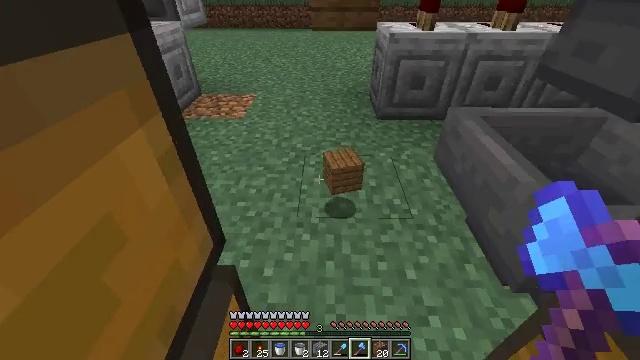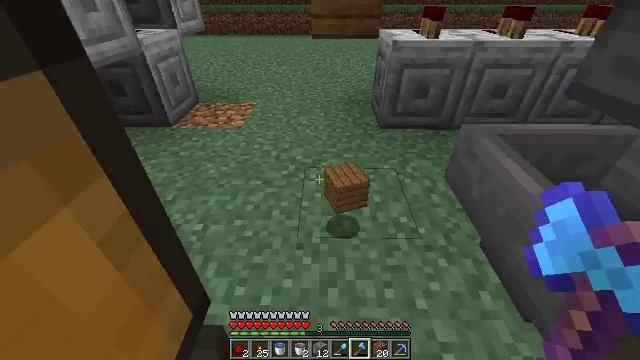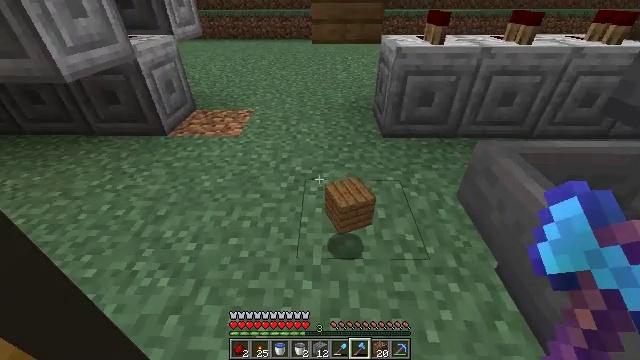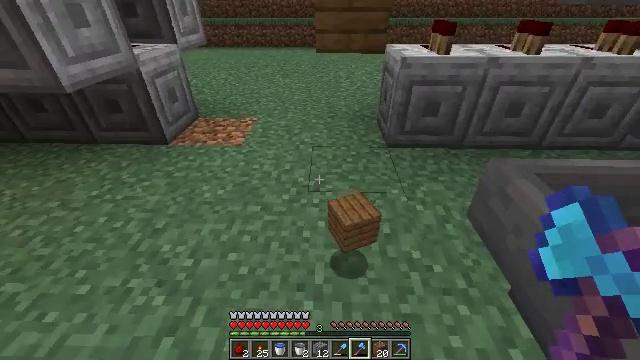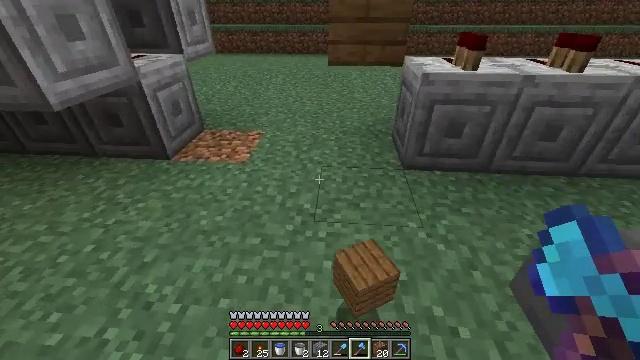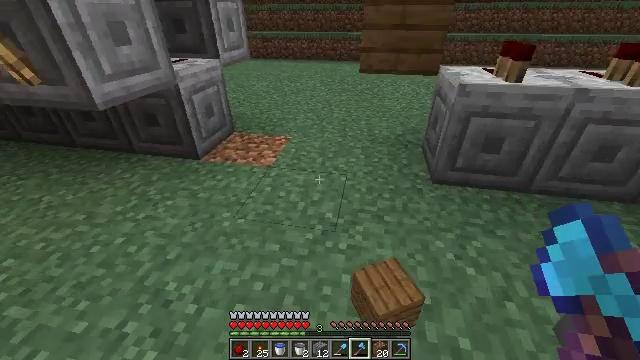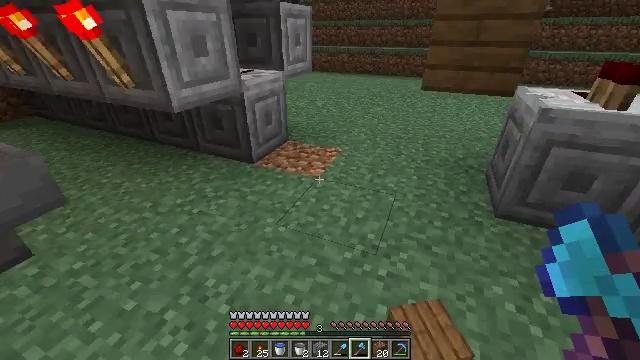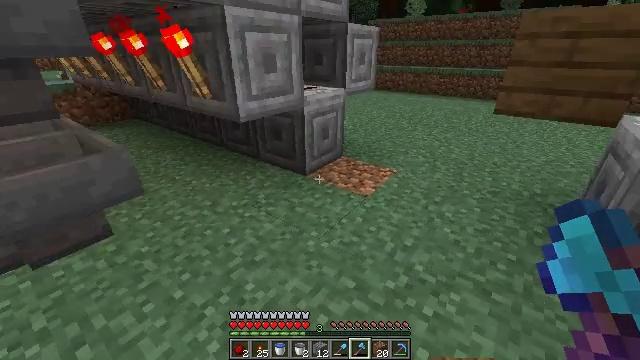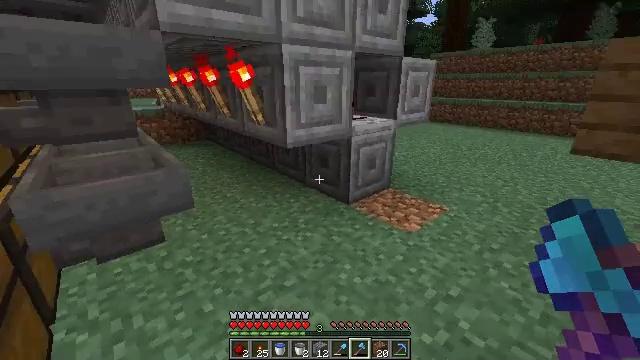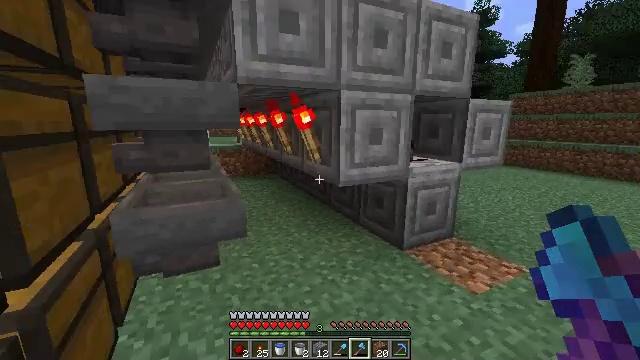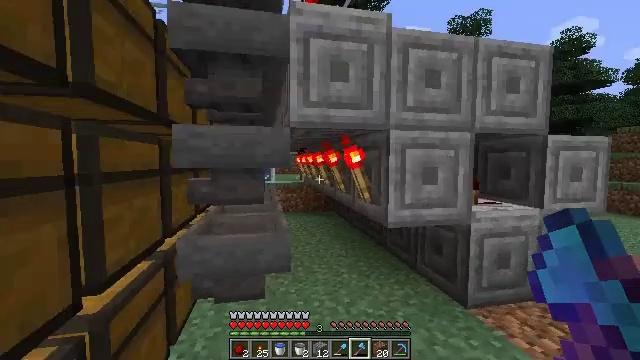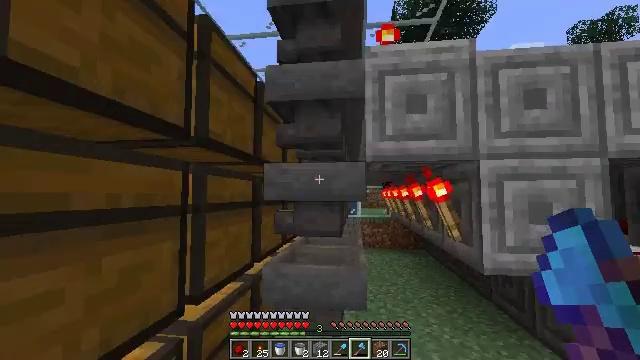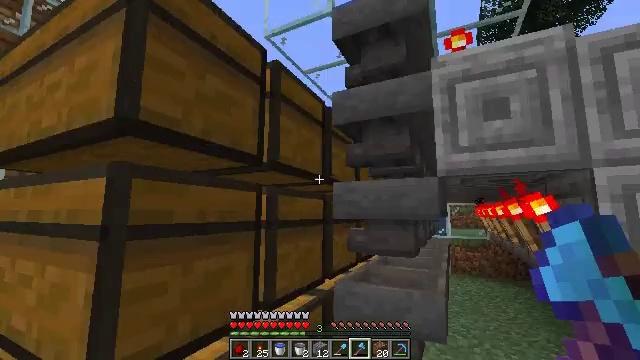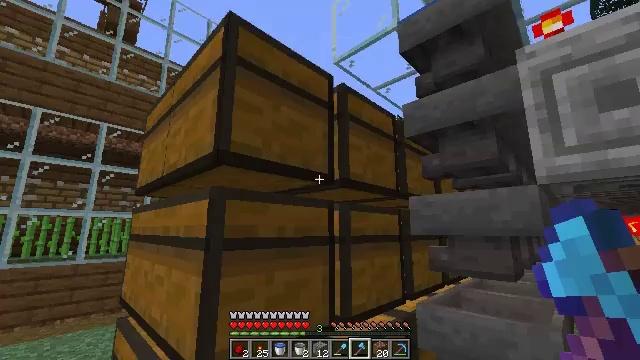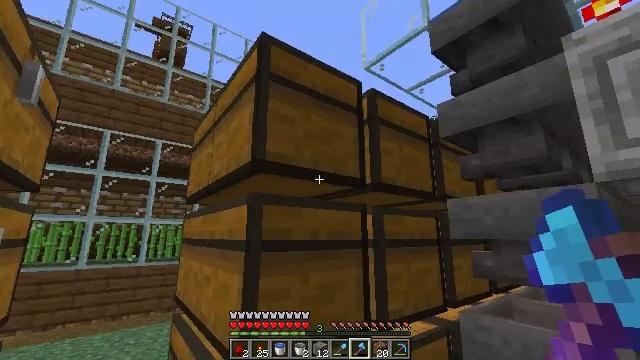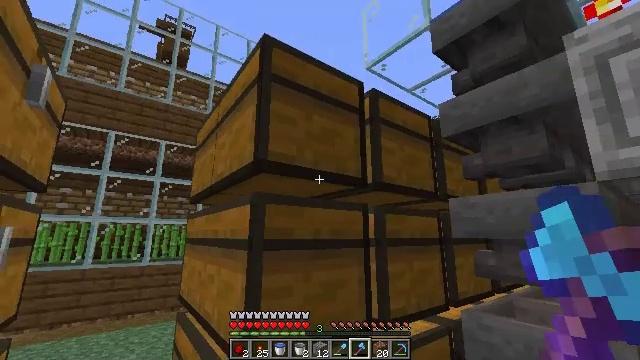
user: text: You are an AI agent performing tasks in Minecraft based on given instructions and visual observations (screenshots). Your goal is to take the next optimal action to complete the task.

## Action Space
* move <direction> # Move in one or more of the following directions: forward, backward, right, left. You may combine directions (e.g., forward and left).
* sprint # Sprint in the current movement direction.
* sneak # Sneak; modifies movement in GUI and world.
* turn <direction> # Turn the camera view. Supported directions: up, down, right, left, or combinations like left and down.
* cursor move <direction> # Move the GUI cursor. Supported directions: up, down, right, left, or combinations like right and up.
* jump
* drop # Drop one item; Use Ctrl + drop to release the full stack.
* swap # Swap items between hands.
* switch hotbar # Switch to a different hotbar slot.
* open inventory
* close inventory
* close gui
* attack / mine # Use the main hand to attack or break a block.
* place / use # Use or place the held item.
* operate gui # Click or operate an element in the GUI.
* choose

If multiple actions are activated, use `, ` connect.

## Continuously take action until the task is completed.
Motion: motion action
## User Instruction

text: Drop a bucket.
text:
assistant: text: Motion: move forward
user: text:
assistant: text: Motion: move forward
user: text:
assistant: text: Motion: move forward, turn up
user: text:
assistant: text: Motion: move forward, turn left and up
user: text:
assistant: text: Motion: turn left and up
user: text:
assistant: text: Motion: turn left and up
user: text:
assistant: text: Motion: turn left and up
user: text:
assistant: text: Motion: move right, turn left and up
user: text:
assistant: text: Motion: move right, turn left and up
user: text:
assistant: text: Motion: move right, turn left and up
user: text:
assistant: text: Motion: move right, turn left and up
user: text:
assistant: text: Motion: turn left and up
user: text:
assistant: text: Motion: turn left and up
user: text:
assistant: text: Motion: turn left and up
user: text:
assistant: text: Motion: no_op
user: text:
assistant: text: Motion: no_op
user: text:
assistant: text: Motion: no_op
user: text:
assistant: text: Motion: no_op
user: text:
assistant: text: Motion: no_op
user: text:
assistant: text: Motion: turn left
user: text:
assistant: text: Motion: turn left
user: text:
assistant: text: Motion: turn left
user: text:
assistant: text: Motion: turn left
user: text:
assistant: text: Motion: turn left
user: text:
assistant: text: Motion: no_op
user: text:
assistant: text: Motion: open inventory
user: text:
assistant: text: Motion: open inventory
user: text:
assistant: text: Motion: open inventory
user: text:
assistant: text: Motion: no_op
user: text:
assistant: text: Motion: cursor move right